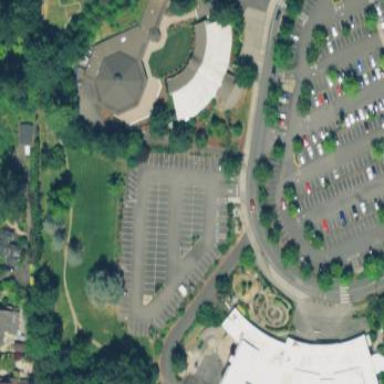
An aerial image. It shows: Paved parking area.